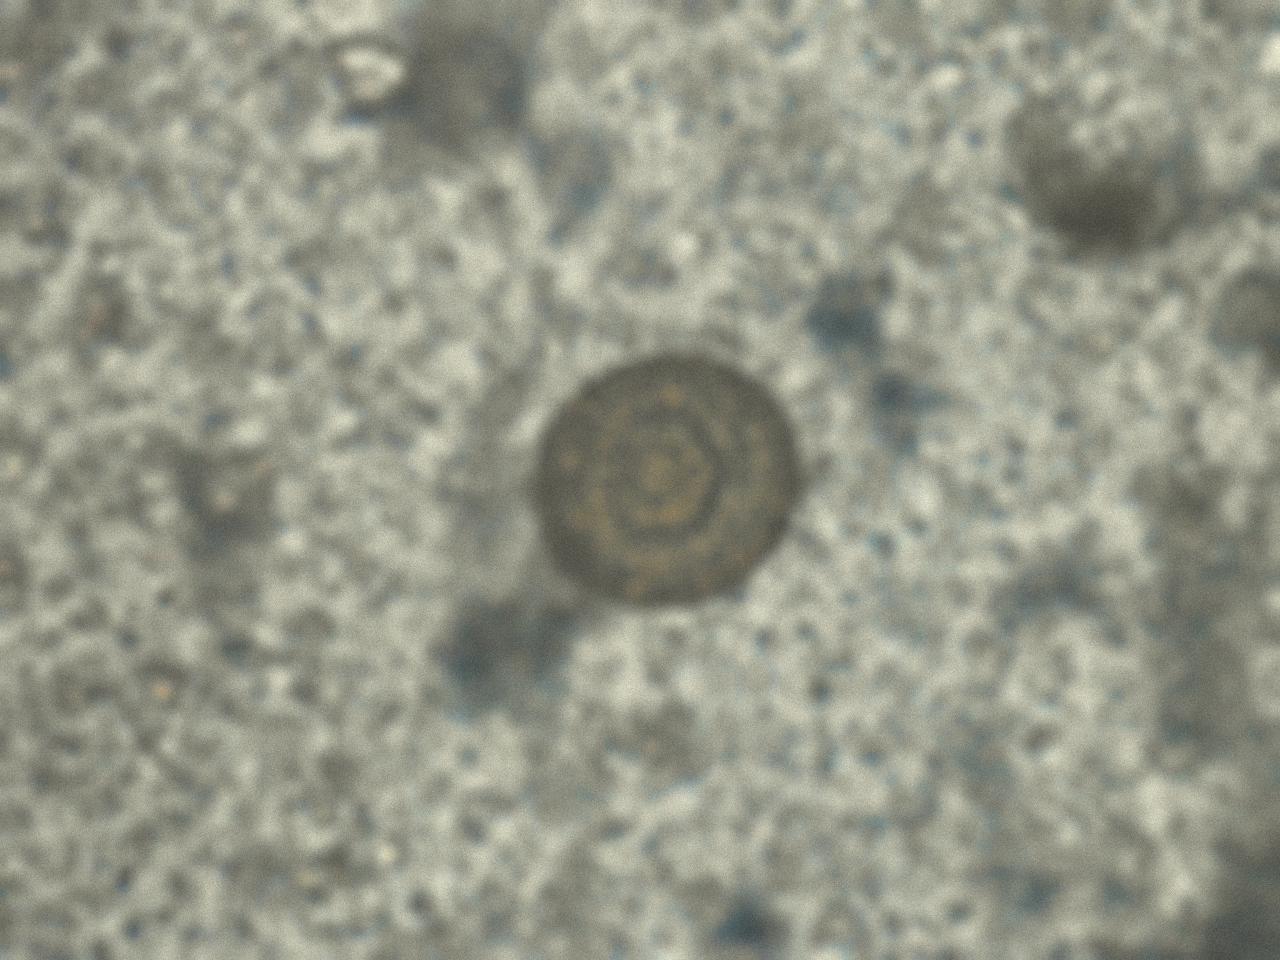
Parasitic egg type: Hymenolepis diminuta